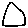
Label: triangle